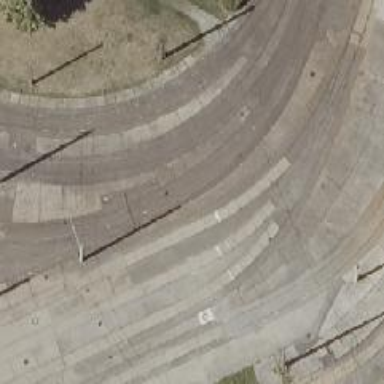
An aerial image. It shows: Railway switch.